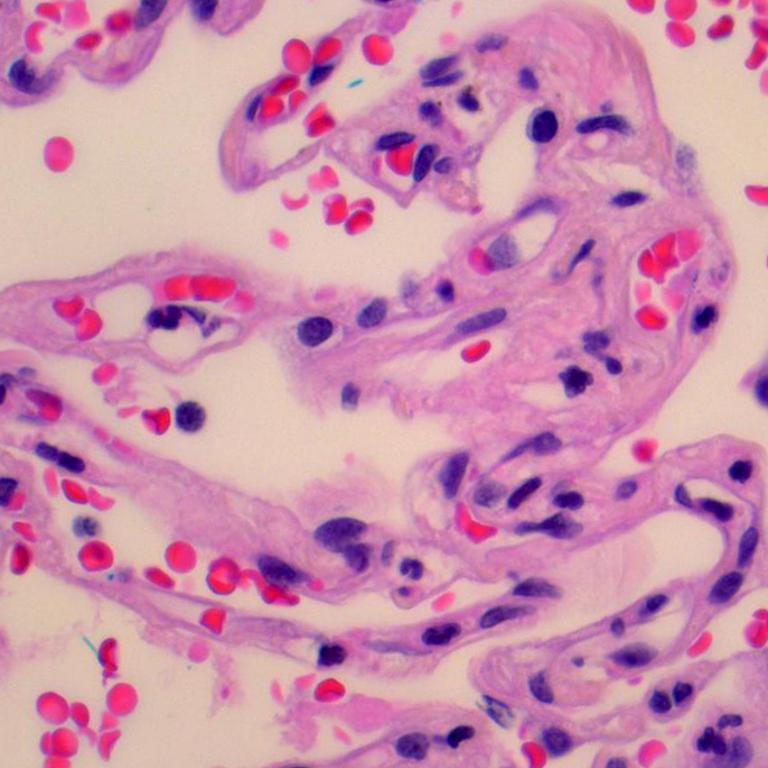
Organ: lung
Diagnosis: benign